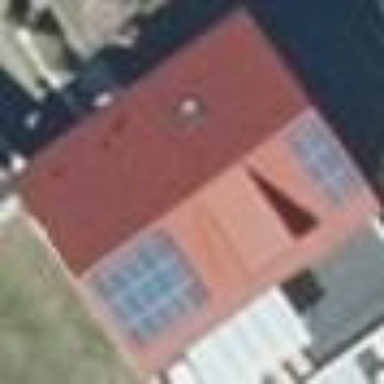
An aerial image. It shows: House with gabled roof oriented along the structure.